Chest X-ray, PA view. Patient: 38 years old, sex M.
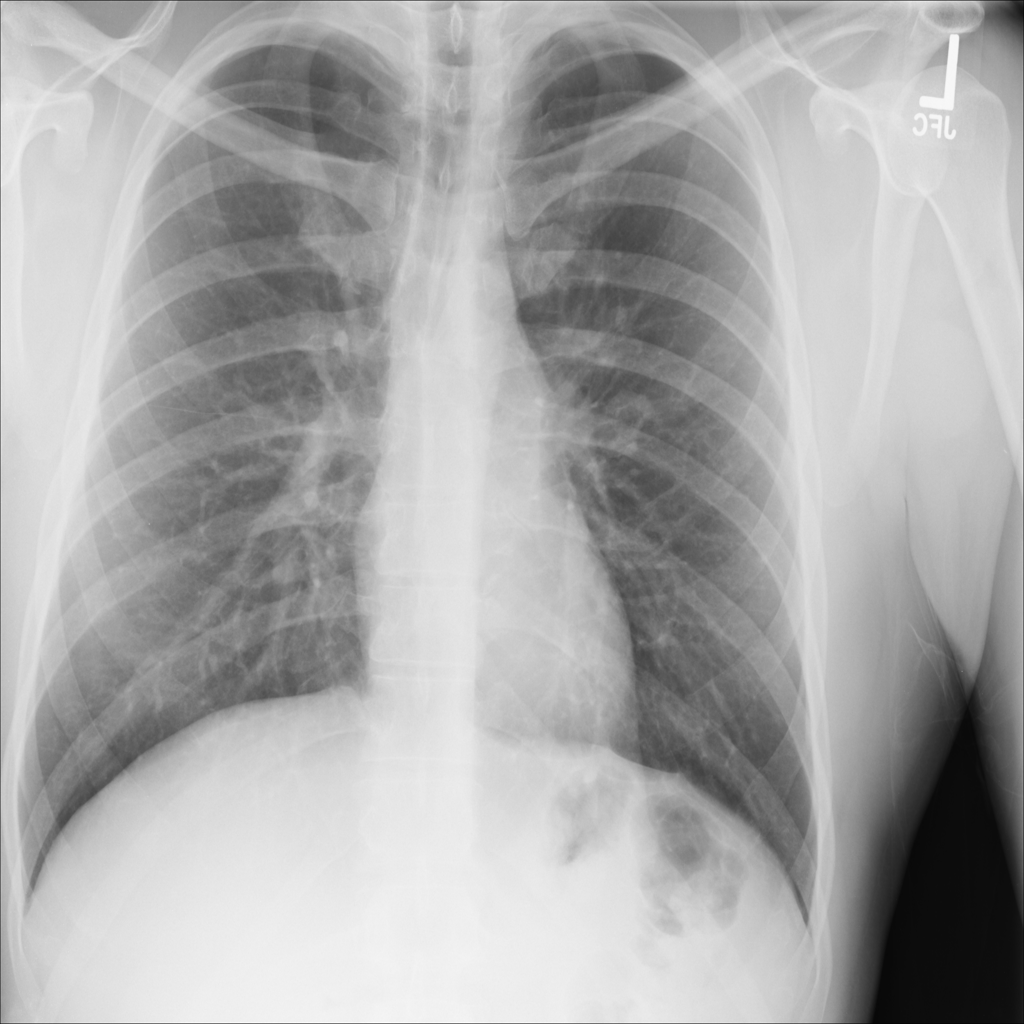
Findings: No Finding